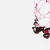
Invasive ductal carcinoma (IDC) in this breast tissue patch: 0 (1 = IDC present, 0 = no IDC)